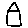
Label: house